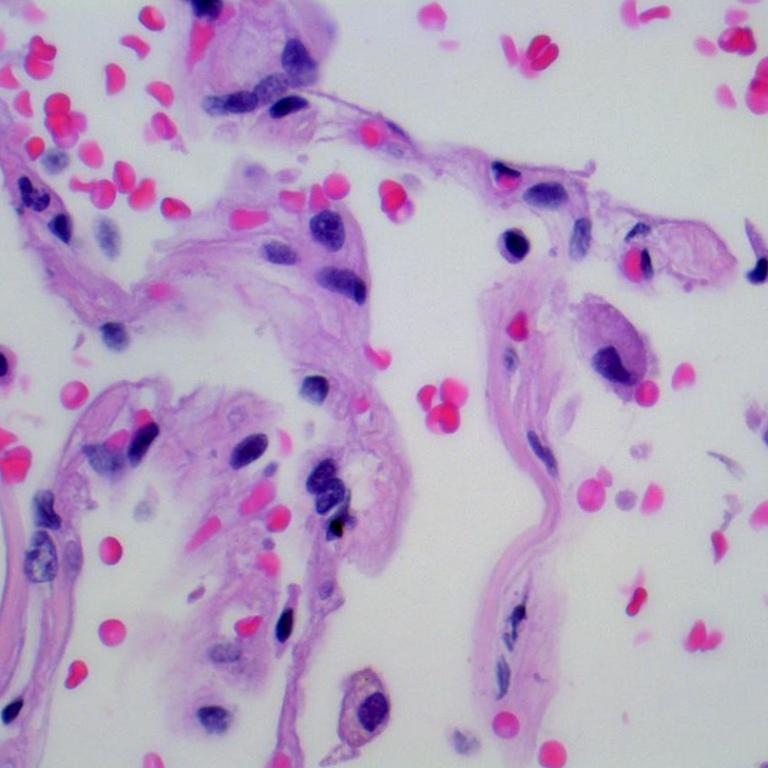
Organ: lung
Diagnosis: benign